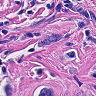
Metastatic tissue present: yes